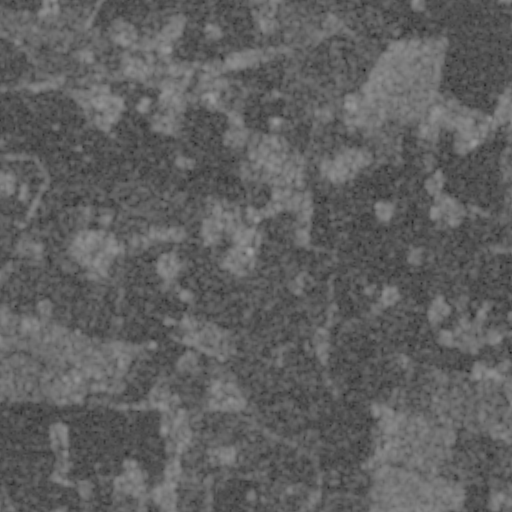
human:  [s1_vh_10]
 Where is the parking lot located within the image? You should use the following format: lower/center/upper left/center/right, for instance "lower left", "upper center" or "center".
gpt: The parking lot is located in the upper center of the image.
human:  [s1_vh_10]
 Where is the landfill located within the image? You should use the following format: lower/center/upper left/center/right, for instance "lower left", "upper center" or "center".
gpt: There is no landfill in the image.

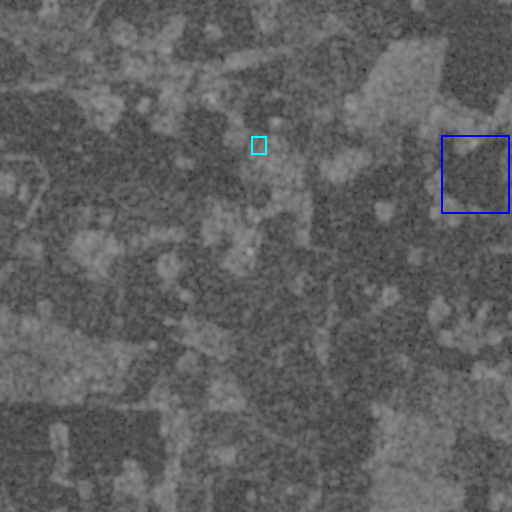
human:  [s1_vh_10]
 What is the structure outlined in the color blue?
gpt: The structure outlined in blue is a crop field.
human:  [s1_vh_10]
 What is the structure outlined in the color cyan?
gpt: The structure outlined in cyan is a park.
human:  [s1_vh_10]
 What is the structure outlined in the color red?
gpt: There is no red outline.